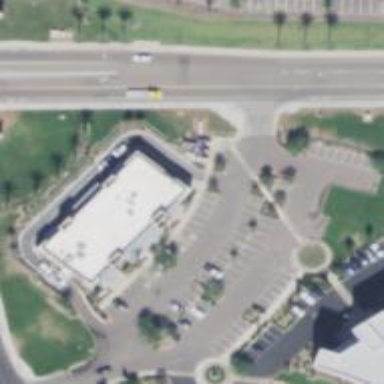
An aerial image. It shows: Fast food restaurant building.